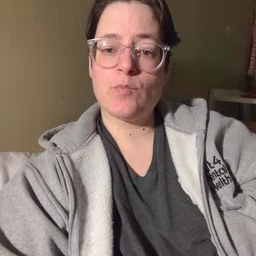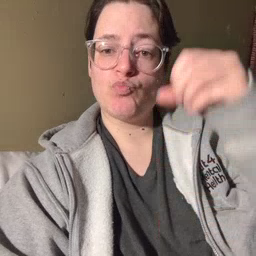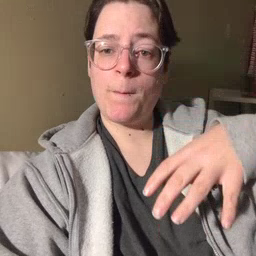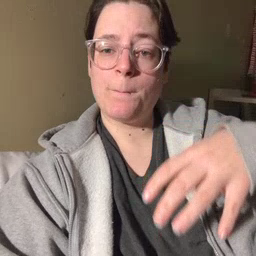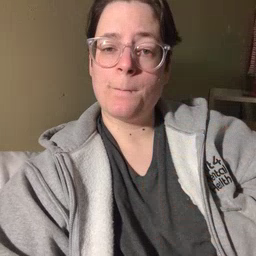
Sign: drop